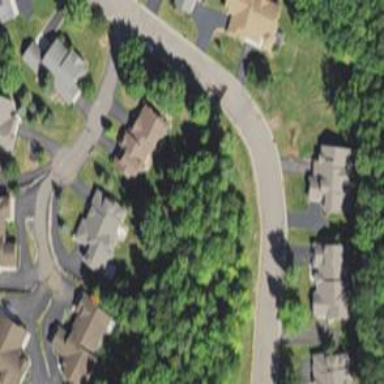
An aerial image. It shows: Neighborhood.